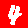
Digit: 4